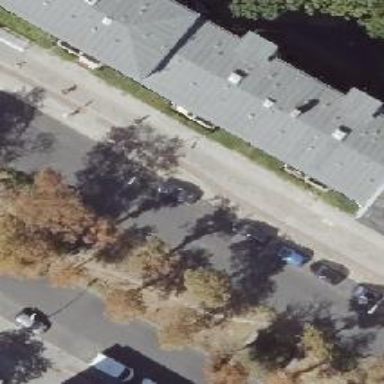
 there is parallel parking lane and cycle track."